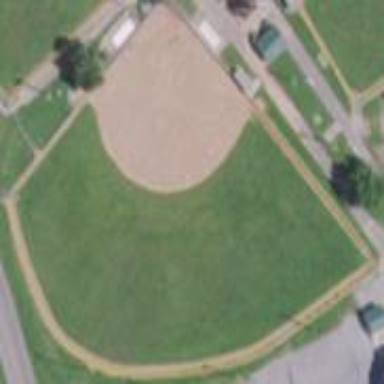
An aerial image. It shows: Softball pitch for leisure and sport activities.